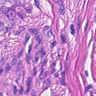
Metastatic tissue present: yes